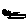
Label: bird